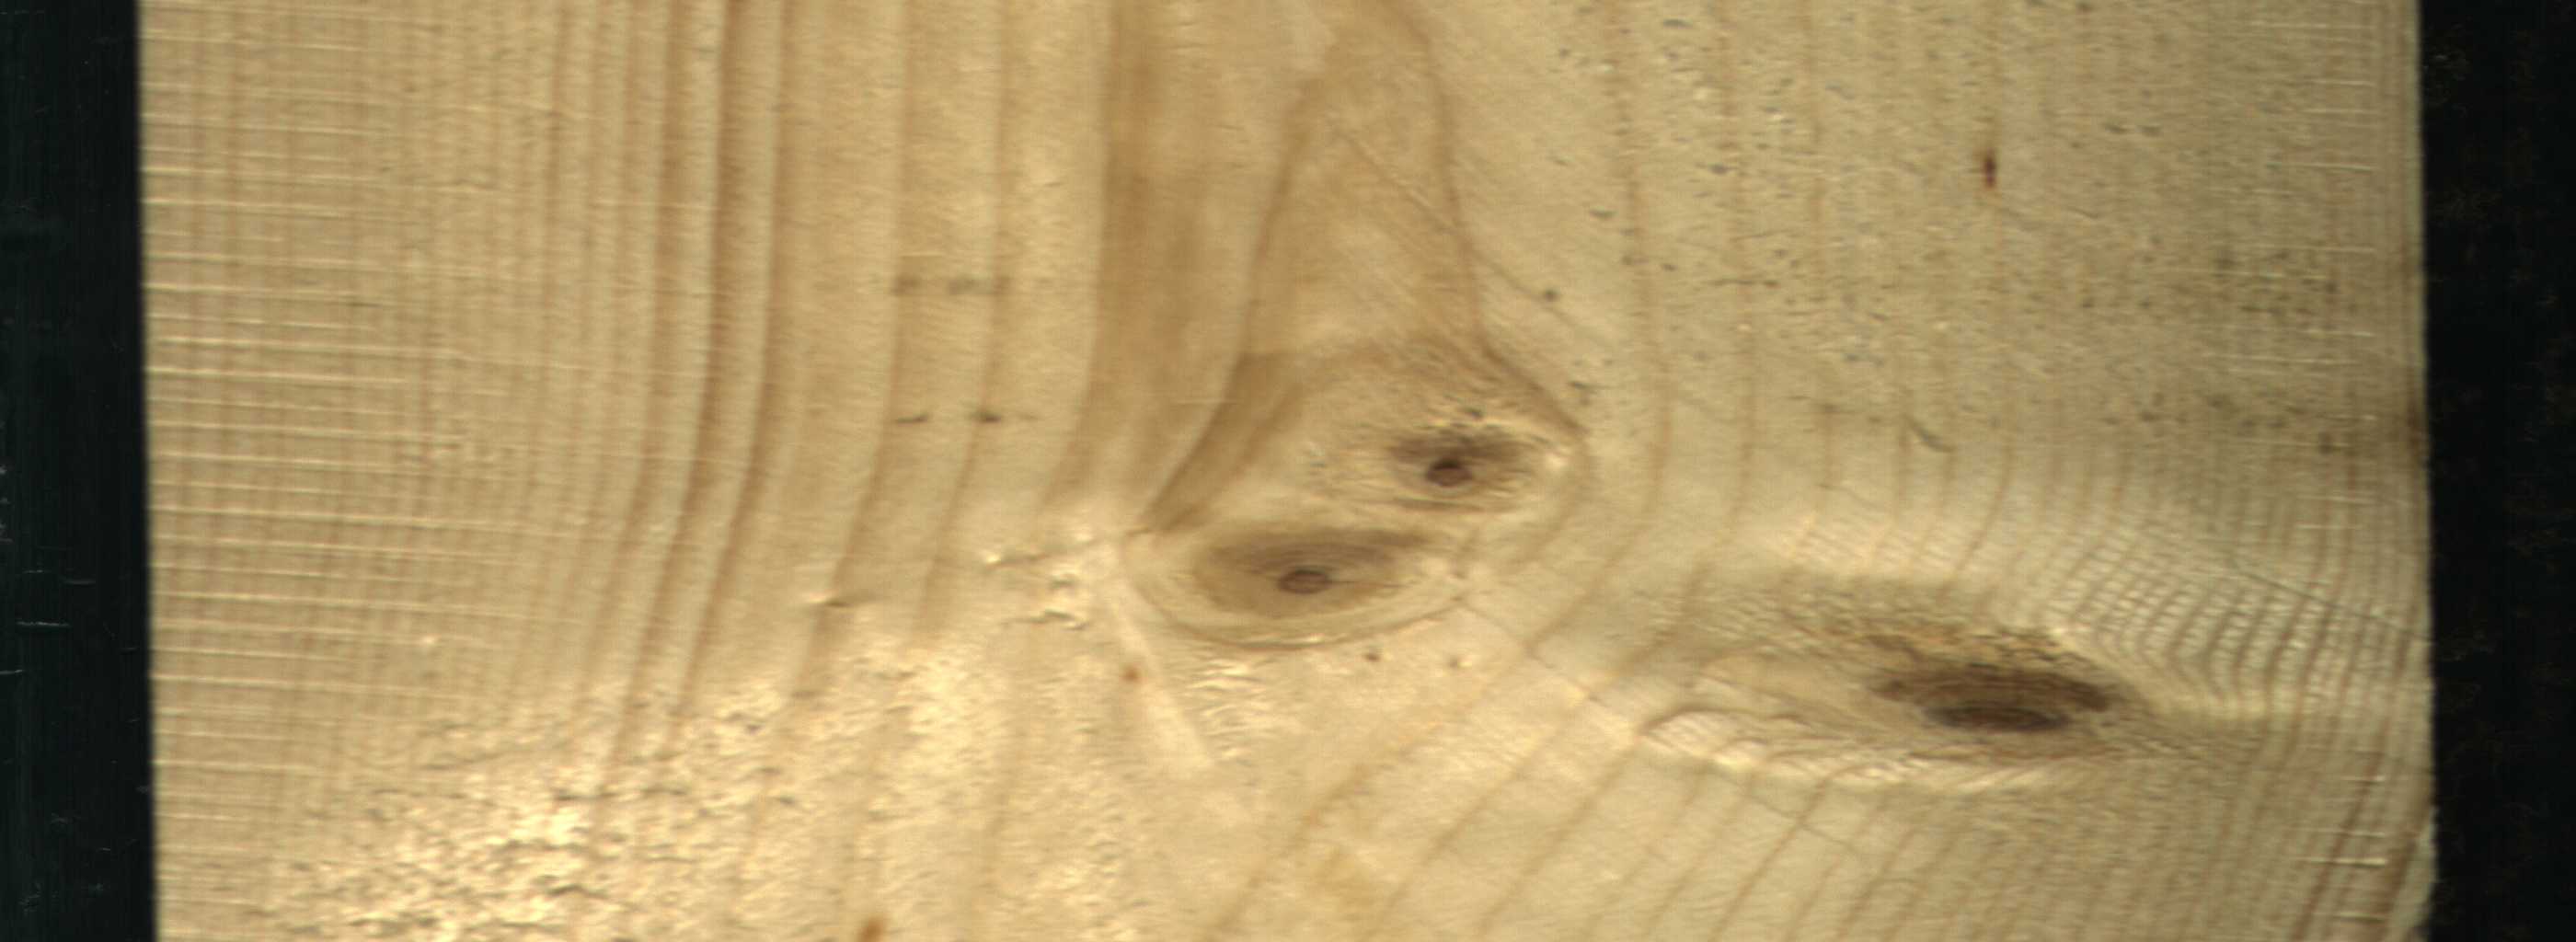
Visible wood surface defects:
Live_Knot
Live_Knot
Live_Knot